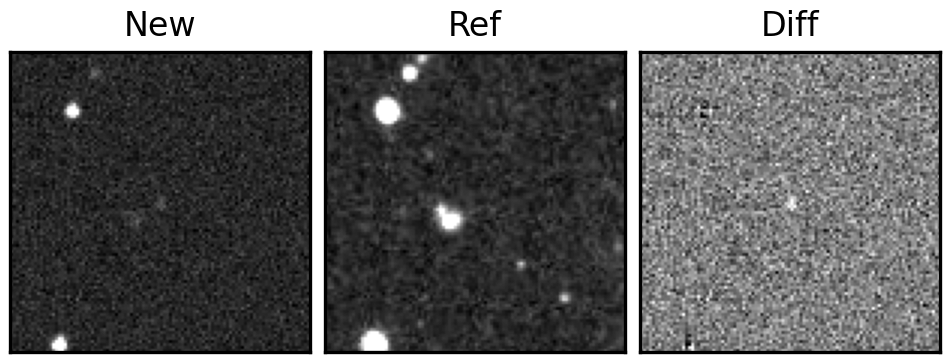
Label: real